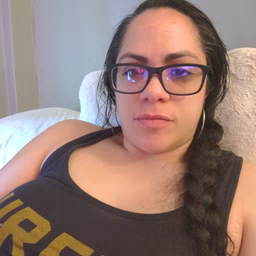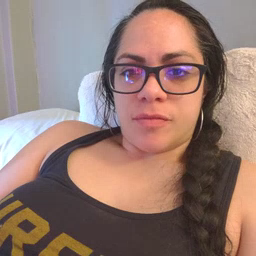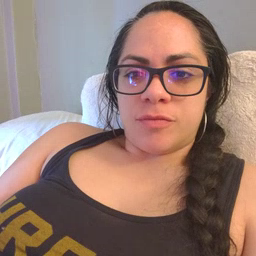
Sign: pretty